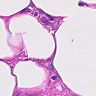
Metastatic tissue present: no